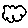
Label: cloud